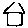
Label: house